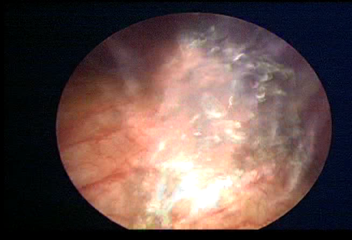
Modality: WLC
Class: Normal mucosa
Bladder cancer association: No